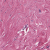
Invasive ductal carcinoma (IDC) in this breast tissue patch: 0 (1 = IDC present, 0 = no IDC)